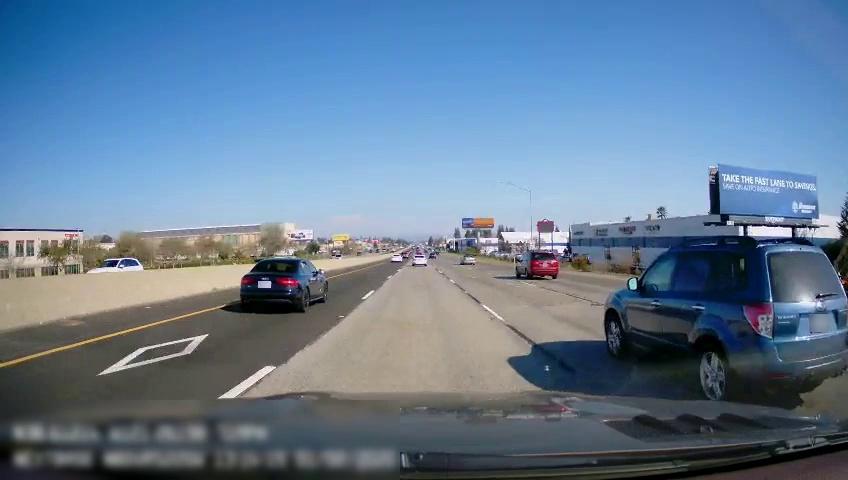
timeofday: Day
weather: Sunny
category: Drivable Space
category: Vehicles | Car
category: Drivable Space
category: Vehicles | Car
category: Vehicles | Van
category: Vehicles | SUV
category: Vehicles | Car
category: Vehicles | Car
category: Vehicles | Car
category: Lanes | Alternate Lane
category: Lanes | Current Lane
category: Lanes | Current Lane
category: Lanes | Alternate Lane